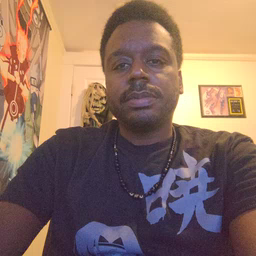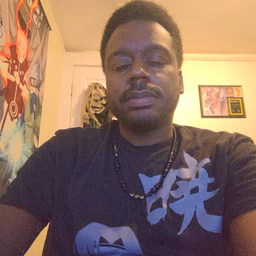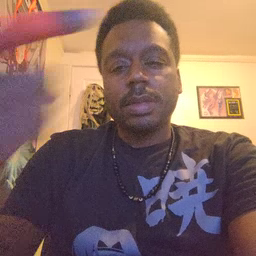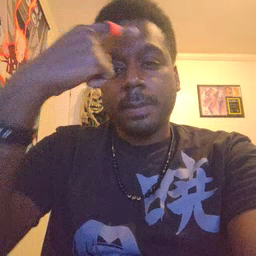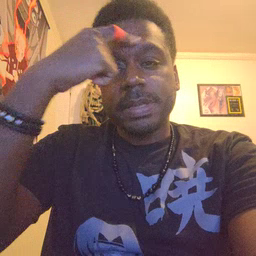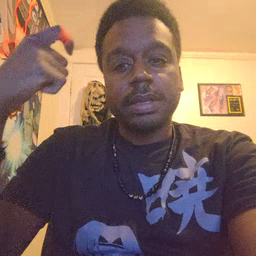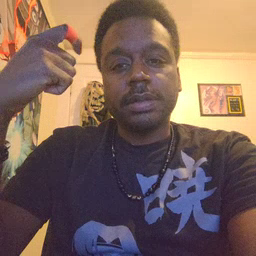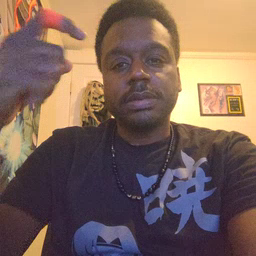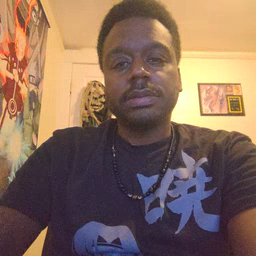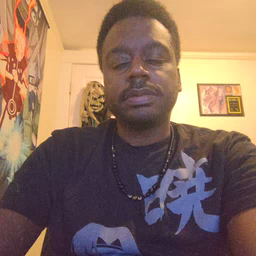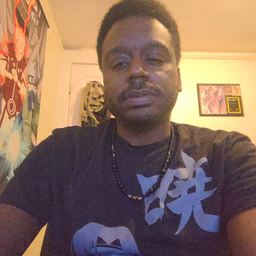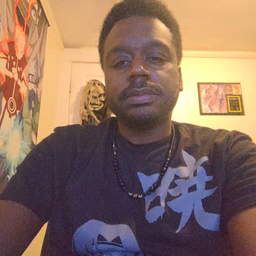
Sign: because